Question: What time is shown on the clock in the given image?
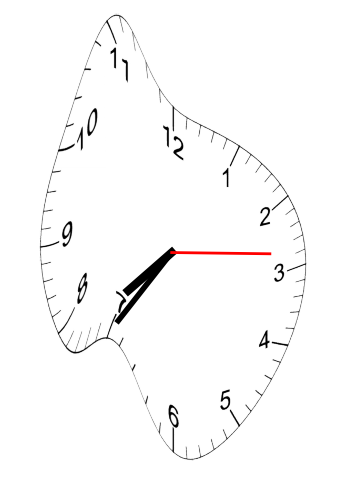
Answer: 07:35:14